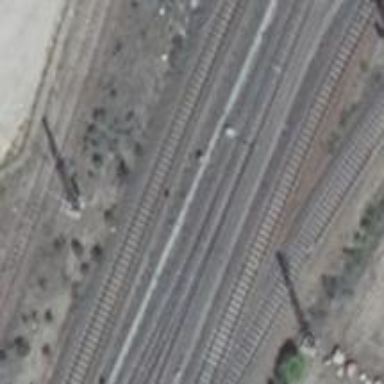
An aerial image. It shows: Railway switch.